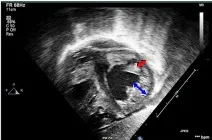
Transthoracic echocardiography. (C) Left panel: 2D echocardiography demonstrating RV non-compaction with multiple and prominent trabeculation with deep recesses; right panel: a color Doppler echocardiography demonstrated direct communication between RV cavity into deep intertrabecular recesses.
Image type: radiology (ultrasound)